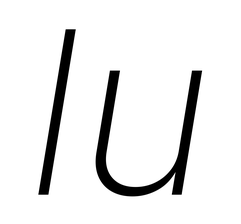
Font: Inter-Italic_ExtraLight_Italic